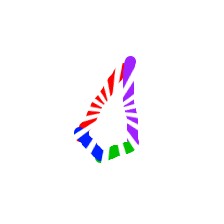
Shape: kite